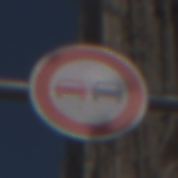
Verkehrszeichen: Ueberholverbot
Umgebung: Outdoor, Urban
Tageszeit: MorningAfternoon
Wetter: Clear
Licht: Natural
Jahreszeit: NotSpecified
Kontrast: HighContrast